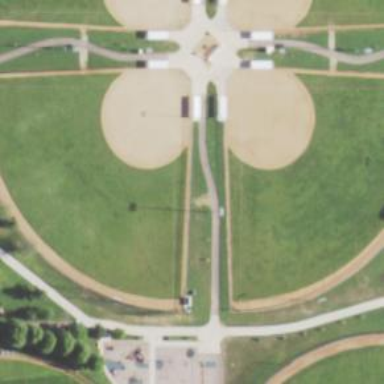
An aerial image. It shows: Grassy pitch designated for softball leisure sports.